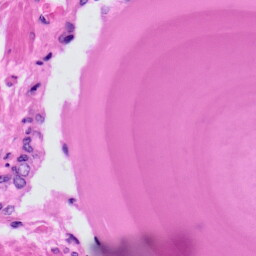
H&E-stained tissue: Prostate